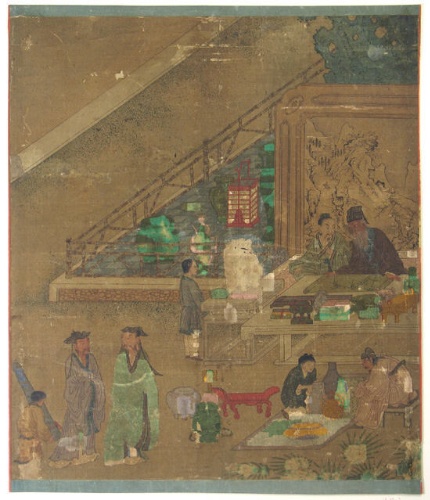
Artist: Wang Li Mu
Date: 18th century
Object type: Album leaf
Classification: Paintings
Medium: Album leaf; ink and color on silk
Culture: Korea
Period: Joseon dynasty (1392–1910)
Dimensions: 13 1/2 x 11 7/8 in. (34.3 x 30.2 cm)
Department: Asian Art
Credit line: Rogers Fund, 1915
Accession year: 1915
Repository: Metropolitan Museum of Art, New York, NY
Tags: Men